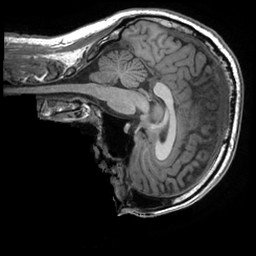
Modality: T1w
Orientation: sagittal
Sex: male
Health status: healthy
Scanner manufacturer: ge